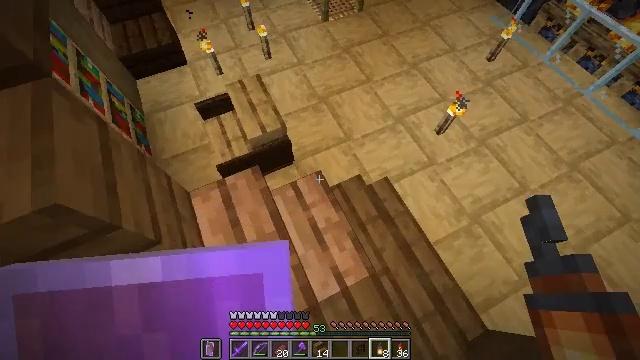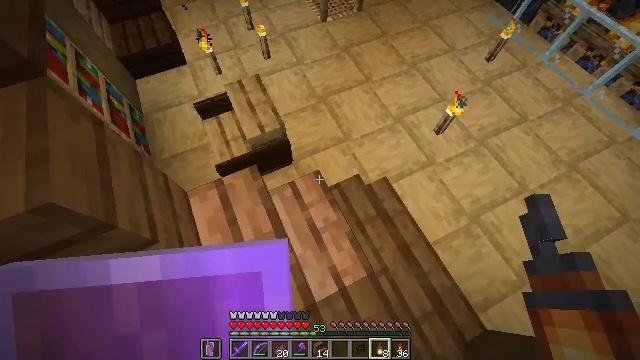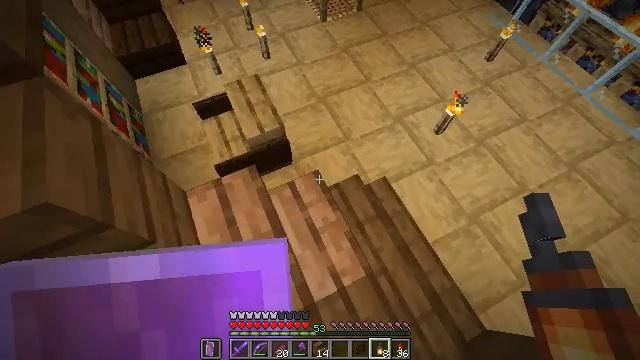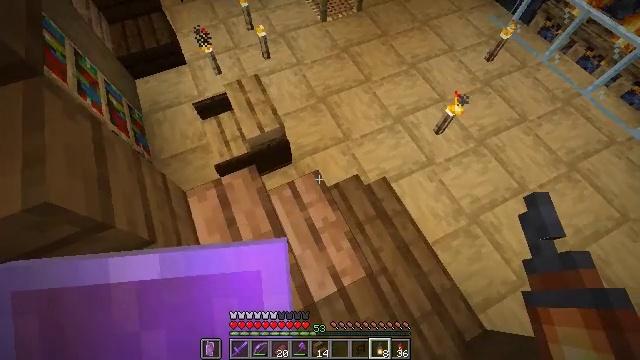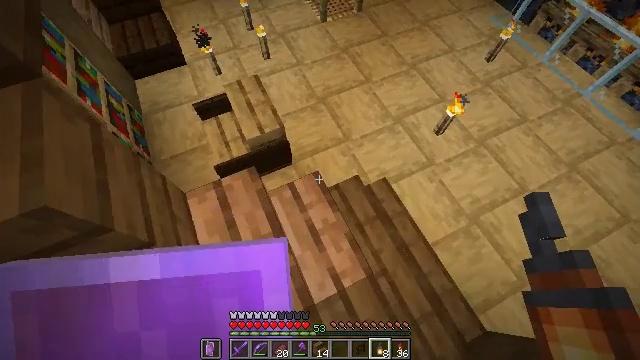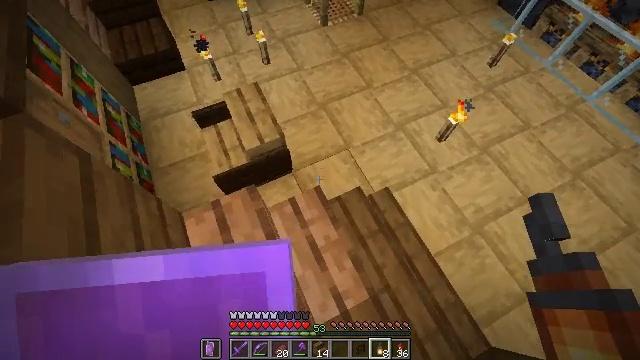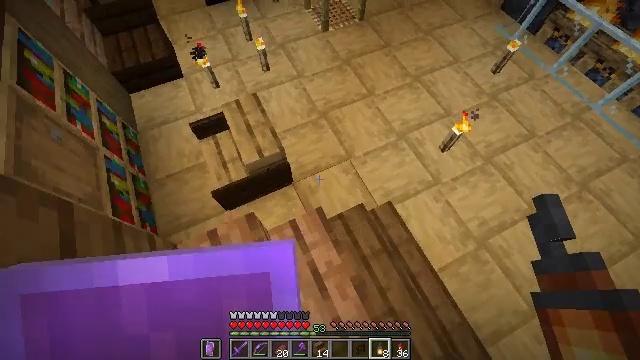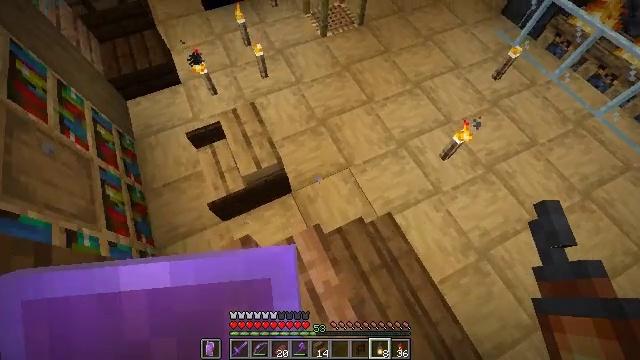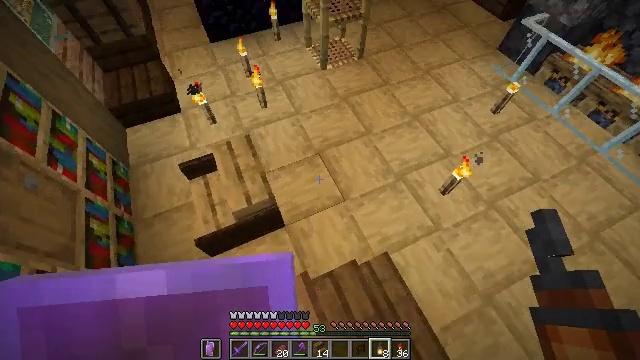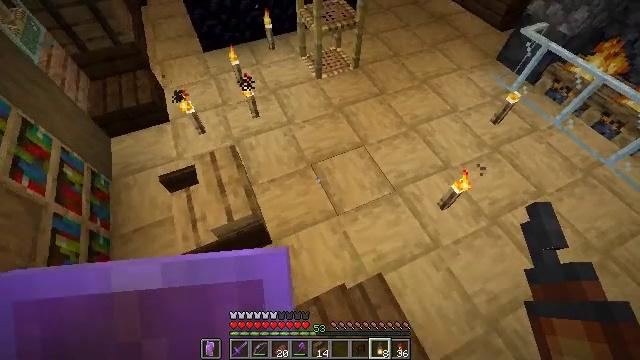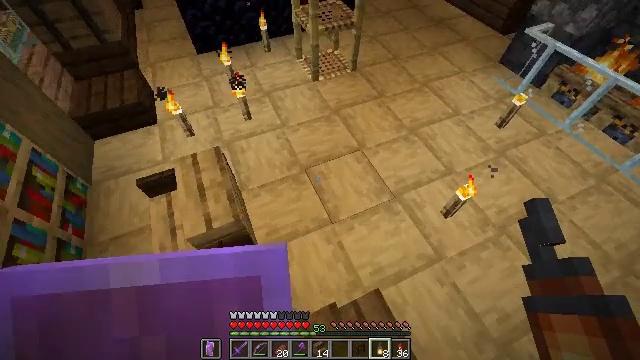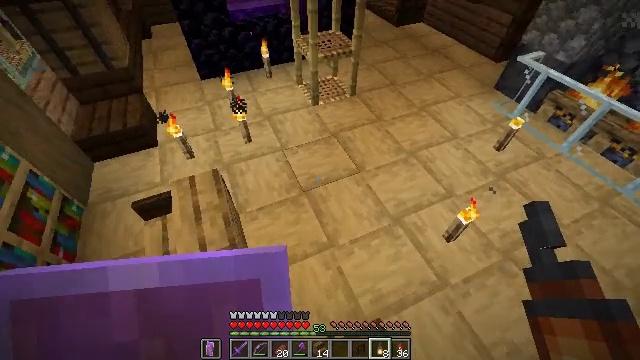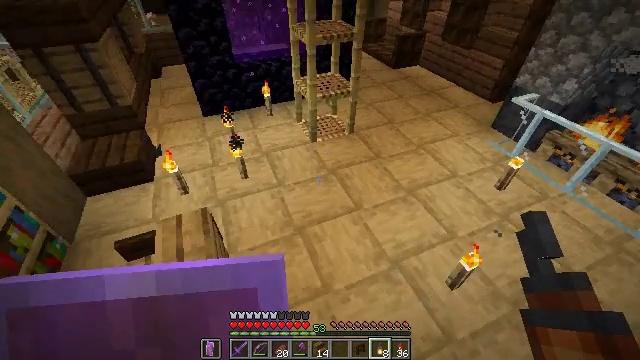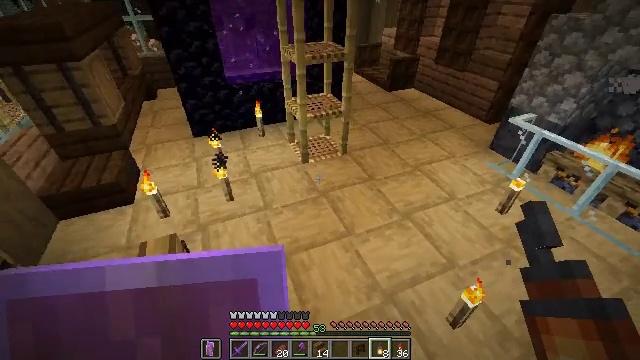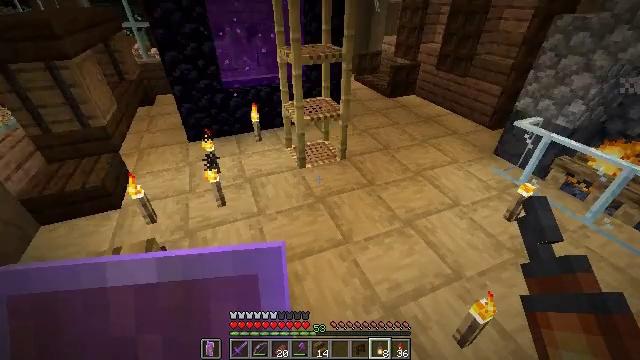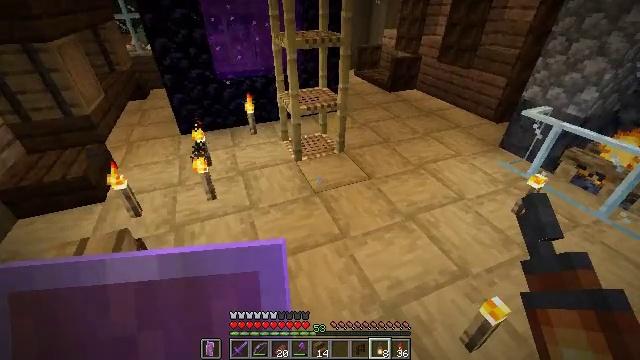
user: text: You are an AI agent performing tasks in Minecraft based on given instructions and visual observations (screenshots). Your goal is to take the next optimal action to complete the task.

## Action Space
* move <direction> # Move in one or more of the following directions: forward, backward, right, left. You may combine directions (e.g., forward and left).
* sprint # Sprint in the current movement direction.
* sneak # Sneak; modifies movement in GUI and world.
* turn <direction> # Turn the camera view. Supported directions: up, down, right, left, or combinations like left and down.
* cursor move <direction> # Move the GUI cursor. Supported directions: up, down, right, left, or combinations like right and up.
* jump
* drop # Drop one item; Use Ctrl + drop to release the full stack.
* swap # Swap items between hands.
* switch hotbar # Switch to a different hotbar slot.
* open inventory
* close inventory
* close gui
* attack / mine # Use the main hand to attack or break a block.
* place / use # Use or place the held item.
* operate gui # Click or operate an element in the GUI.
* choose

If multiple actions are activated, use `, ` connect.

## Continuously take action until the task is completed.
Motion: motion action
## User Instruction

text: Disassemble the campfire for reuse.
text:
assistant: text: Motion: no_op
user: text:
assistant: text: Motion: no_op
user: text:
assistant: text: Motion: no_op
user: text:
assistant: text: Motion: move forward
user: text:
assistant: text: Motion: move forward
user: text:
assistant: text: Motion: move forward
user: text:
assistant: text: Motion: move forward and move right
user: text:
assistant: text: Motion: move forward and move right, turn left and up
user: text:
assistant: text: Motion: move forward and move right, turn up
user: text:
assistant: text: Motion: move forward and move right, turn up
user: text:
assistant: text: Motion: move forward and move right, turn up
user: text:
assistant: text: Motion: move forward and move right, turn up
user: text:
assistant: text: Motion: move forward, turn up
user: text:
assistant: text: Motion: move forward, turn up
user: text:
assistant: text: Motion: move forward
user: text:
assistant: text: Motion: move forward
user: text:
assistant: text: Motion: move forward
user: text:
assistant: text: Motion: move forward
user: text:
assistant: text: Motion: move forward
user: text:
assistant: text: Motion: move forward
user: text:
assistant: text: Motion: no_op
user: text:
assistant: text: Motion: no_op
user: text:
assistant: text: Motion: no_op
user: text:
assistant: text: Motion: no_op
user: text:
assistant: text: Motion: move forward
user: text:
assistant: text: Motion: move forward
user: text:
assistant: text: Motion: move forward
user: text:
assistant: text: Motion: move forward
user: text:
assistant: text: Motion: move forward
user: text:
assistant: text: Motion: move forward